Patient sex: M
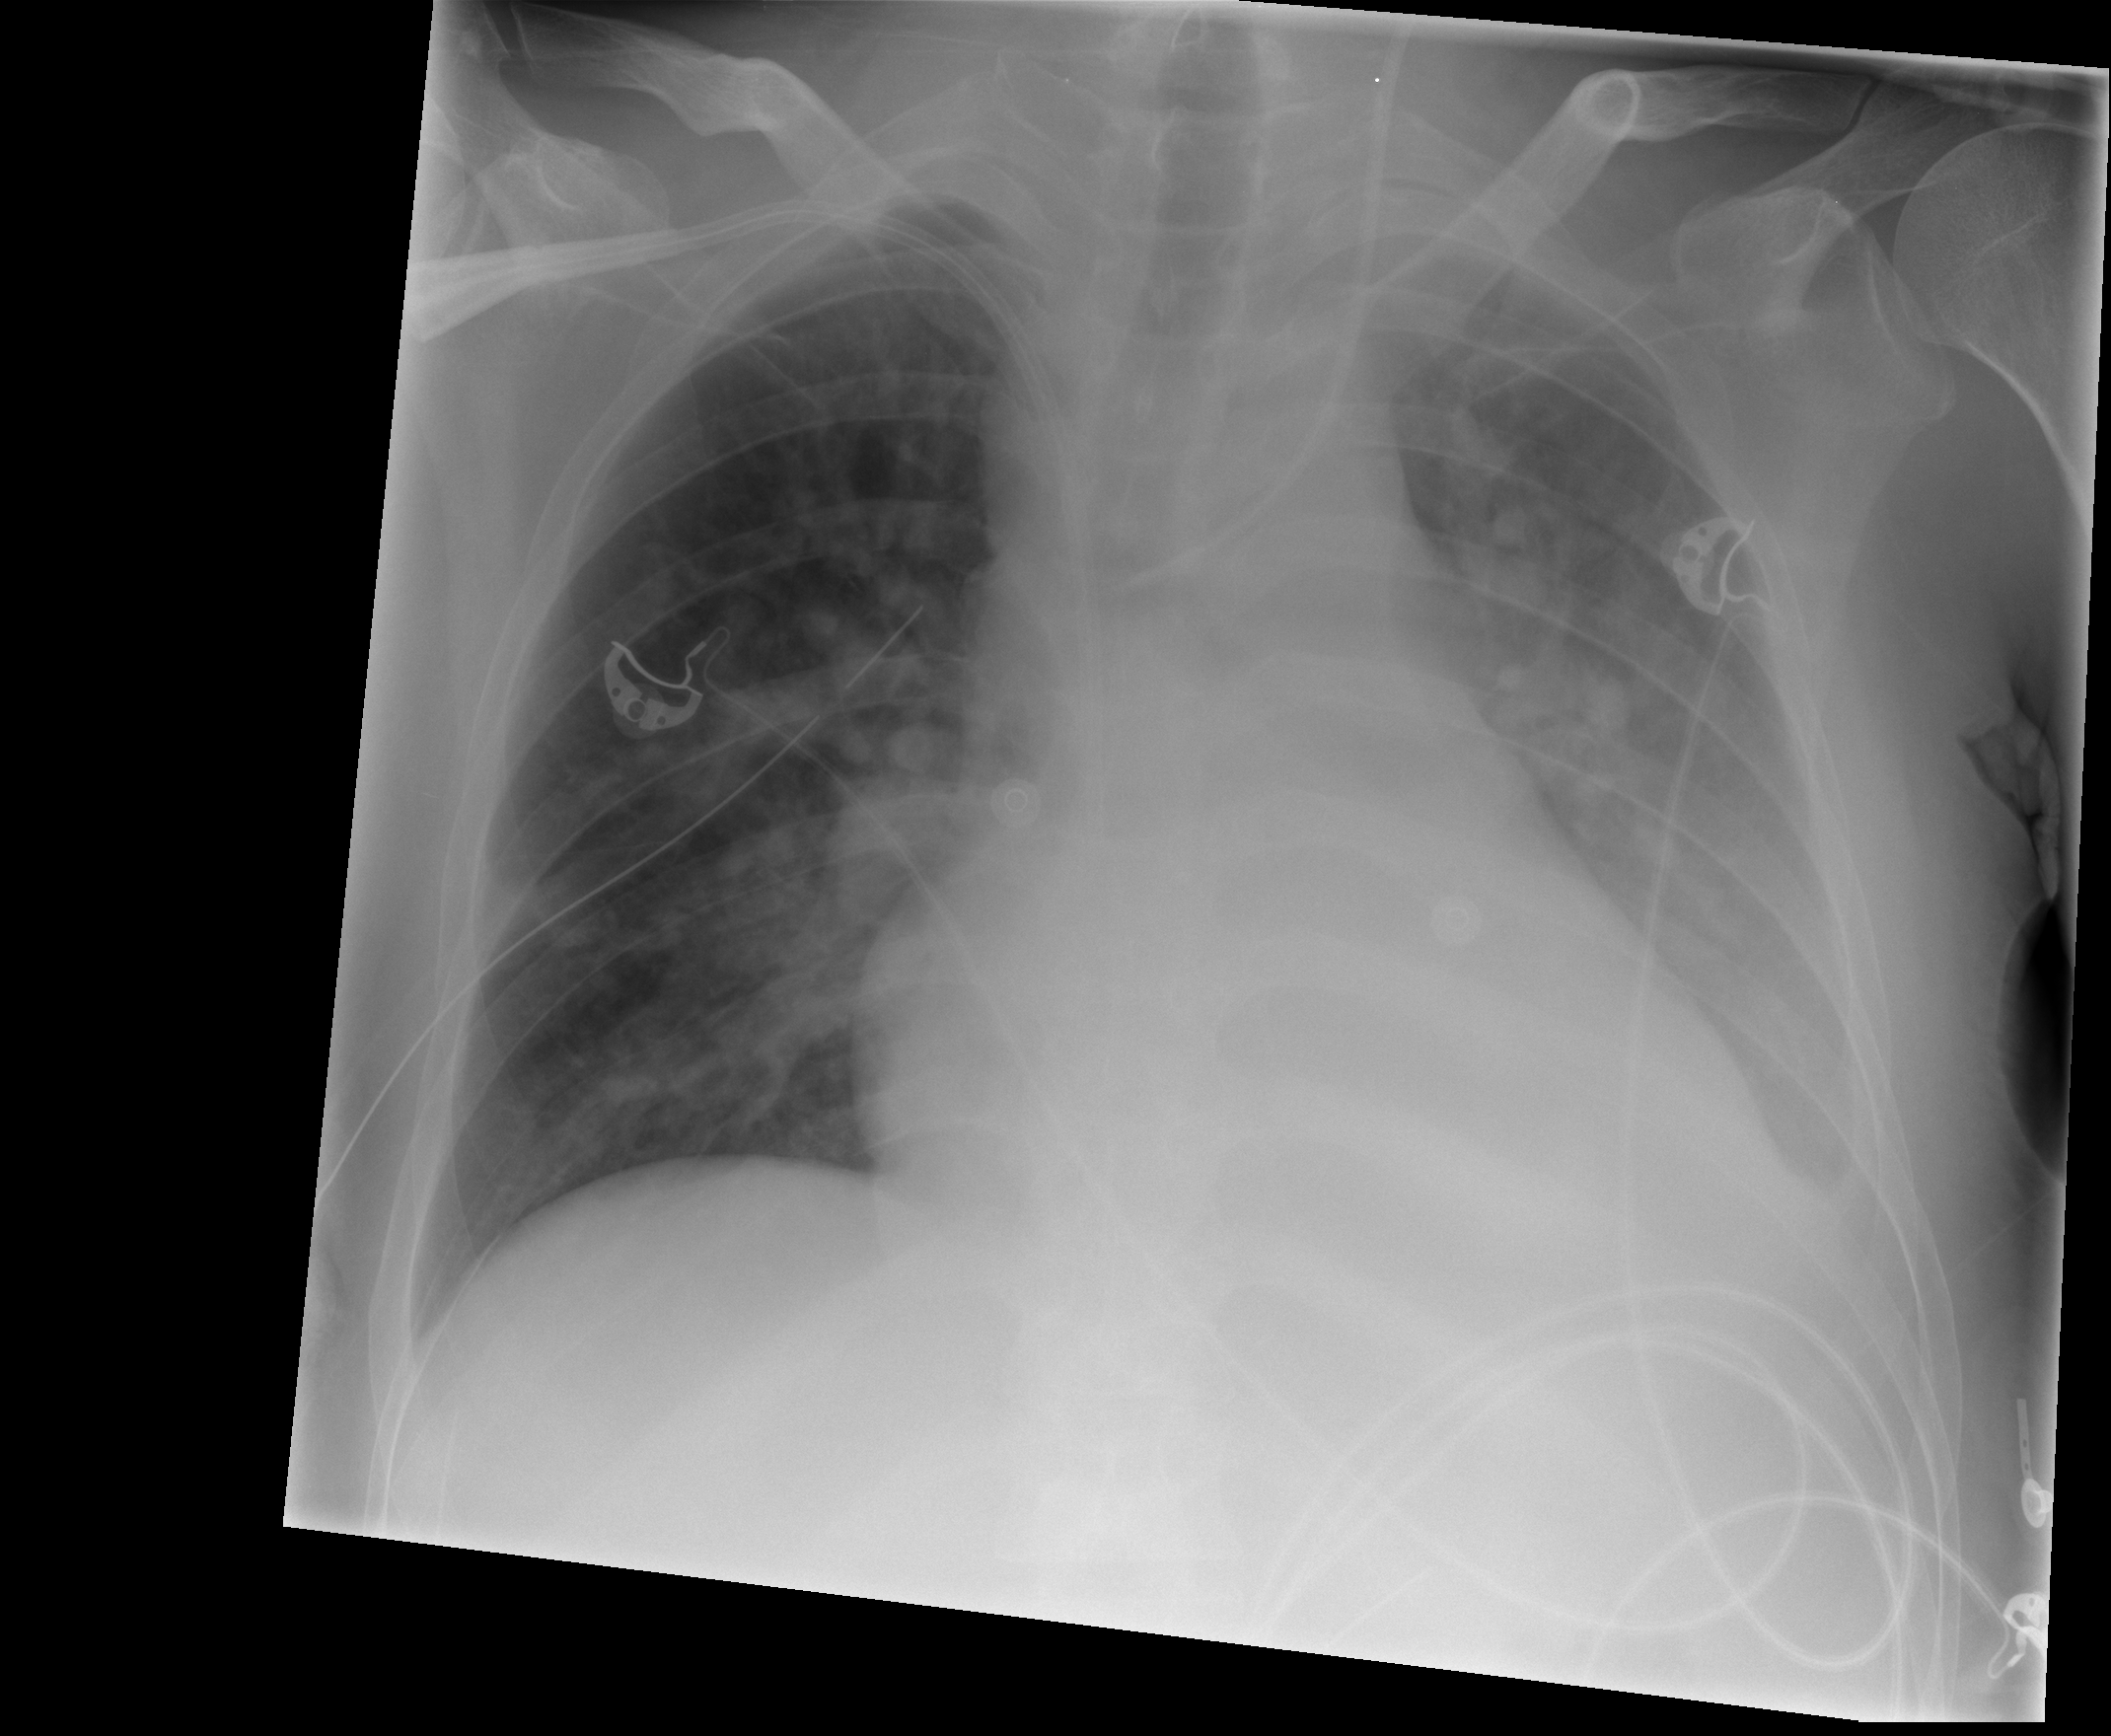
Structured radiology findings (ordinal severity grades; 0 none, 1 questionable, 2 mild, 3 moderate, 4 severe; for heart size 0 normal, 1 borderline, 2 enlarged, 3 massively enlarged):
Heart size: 2
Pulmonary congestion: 3
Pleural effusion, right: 0
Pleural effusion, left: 2
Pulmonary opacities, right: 2
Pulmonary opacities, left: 0
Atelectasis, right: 2
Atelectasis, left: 2